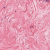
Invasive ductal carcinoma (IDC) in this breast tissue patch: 0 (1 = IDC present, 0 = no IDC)